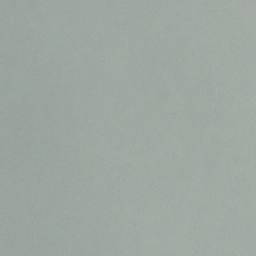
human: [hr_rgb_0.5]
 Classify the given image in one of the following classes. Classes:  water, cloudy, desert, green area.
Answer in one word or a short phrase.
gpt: cloudy